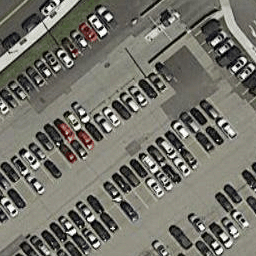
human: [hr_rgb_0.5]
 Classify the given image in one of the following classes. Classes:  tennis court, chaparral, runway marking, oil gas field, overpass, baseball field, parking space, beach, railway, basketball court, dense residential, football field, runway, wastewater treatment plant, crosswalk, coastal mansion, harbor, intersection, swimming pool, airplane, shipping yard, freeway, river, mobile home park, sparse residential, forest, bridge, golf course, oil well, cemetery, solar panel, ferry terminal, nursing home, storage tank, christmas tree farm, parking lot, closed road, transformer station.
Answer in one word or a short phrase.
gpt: parking lot